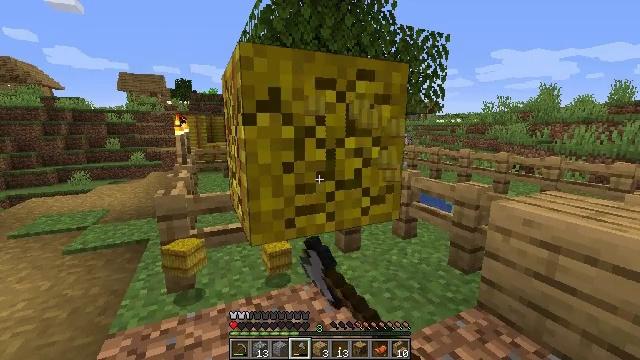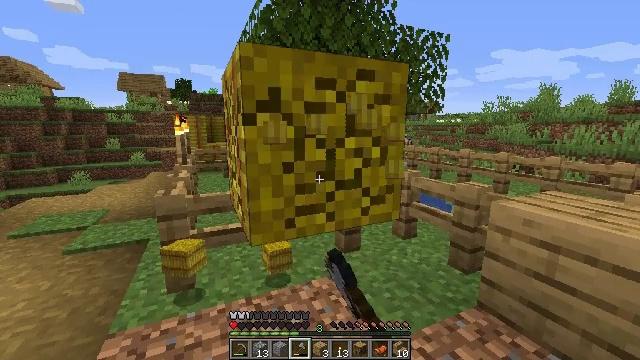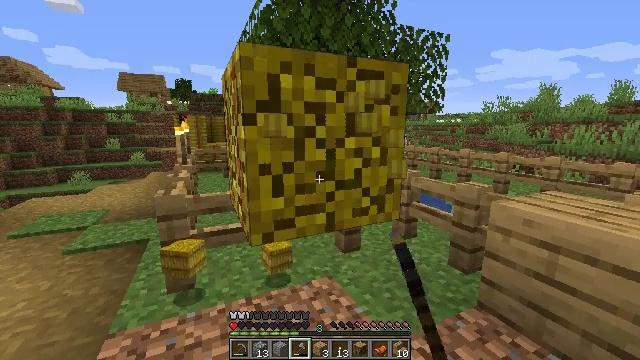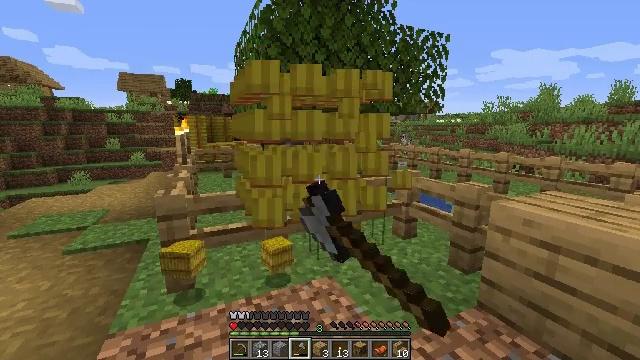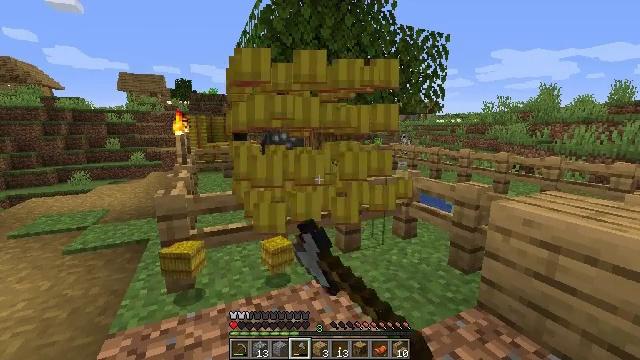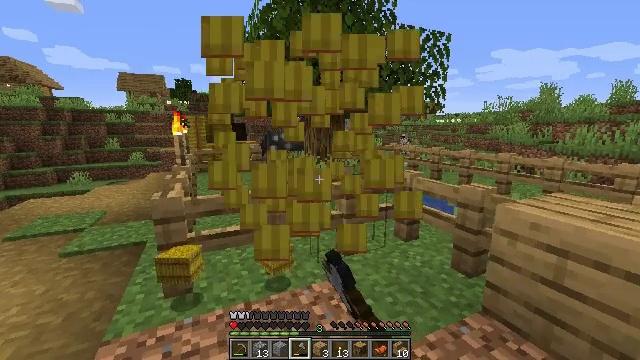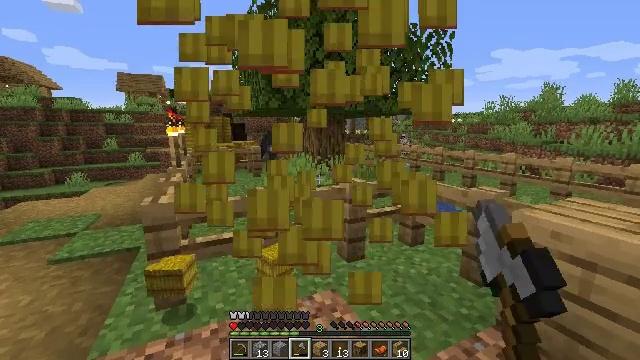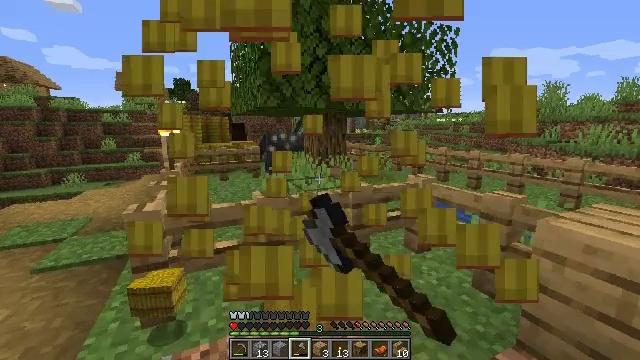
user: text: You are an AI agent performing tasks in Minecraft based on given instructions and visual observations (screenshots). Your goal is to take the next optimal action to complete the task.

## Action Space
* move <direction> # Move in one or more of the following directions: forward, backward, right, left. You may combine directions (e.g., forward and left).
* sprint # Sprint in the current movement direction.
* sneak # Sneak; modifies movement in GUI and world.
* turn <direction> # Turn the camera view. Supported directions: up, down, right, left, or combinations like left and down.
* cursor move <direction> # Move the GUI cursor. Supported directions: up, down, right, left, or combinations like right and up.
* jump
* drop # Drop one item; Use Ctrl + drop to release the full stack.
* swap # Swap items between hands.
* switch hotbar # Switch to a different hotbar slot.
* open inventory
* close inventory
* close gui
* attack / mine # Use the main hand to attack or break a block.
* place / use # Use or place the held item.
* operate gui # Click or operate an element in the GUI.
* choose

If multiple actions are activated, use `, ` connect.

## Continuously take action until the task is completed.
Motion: motion action
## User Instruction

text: Gather hay blocks from the farm.
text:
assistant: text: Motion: attack / mine
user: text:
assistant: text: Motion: attack / mine
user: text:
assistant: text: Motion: attack / mine
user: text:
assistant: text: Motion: attack / mine
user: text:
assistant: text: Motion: move forward, attack / mine
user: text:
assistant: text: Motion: move forward, attack / mine
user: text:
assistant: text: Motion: move forward, attack / mine
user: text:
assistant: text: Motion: attack / mine